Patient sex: F
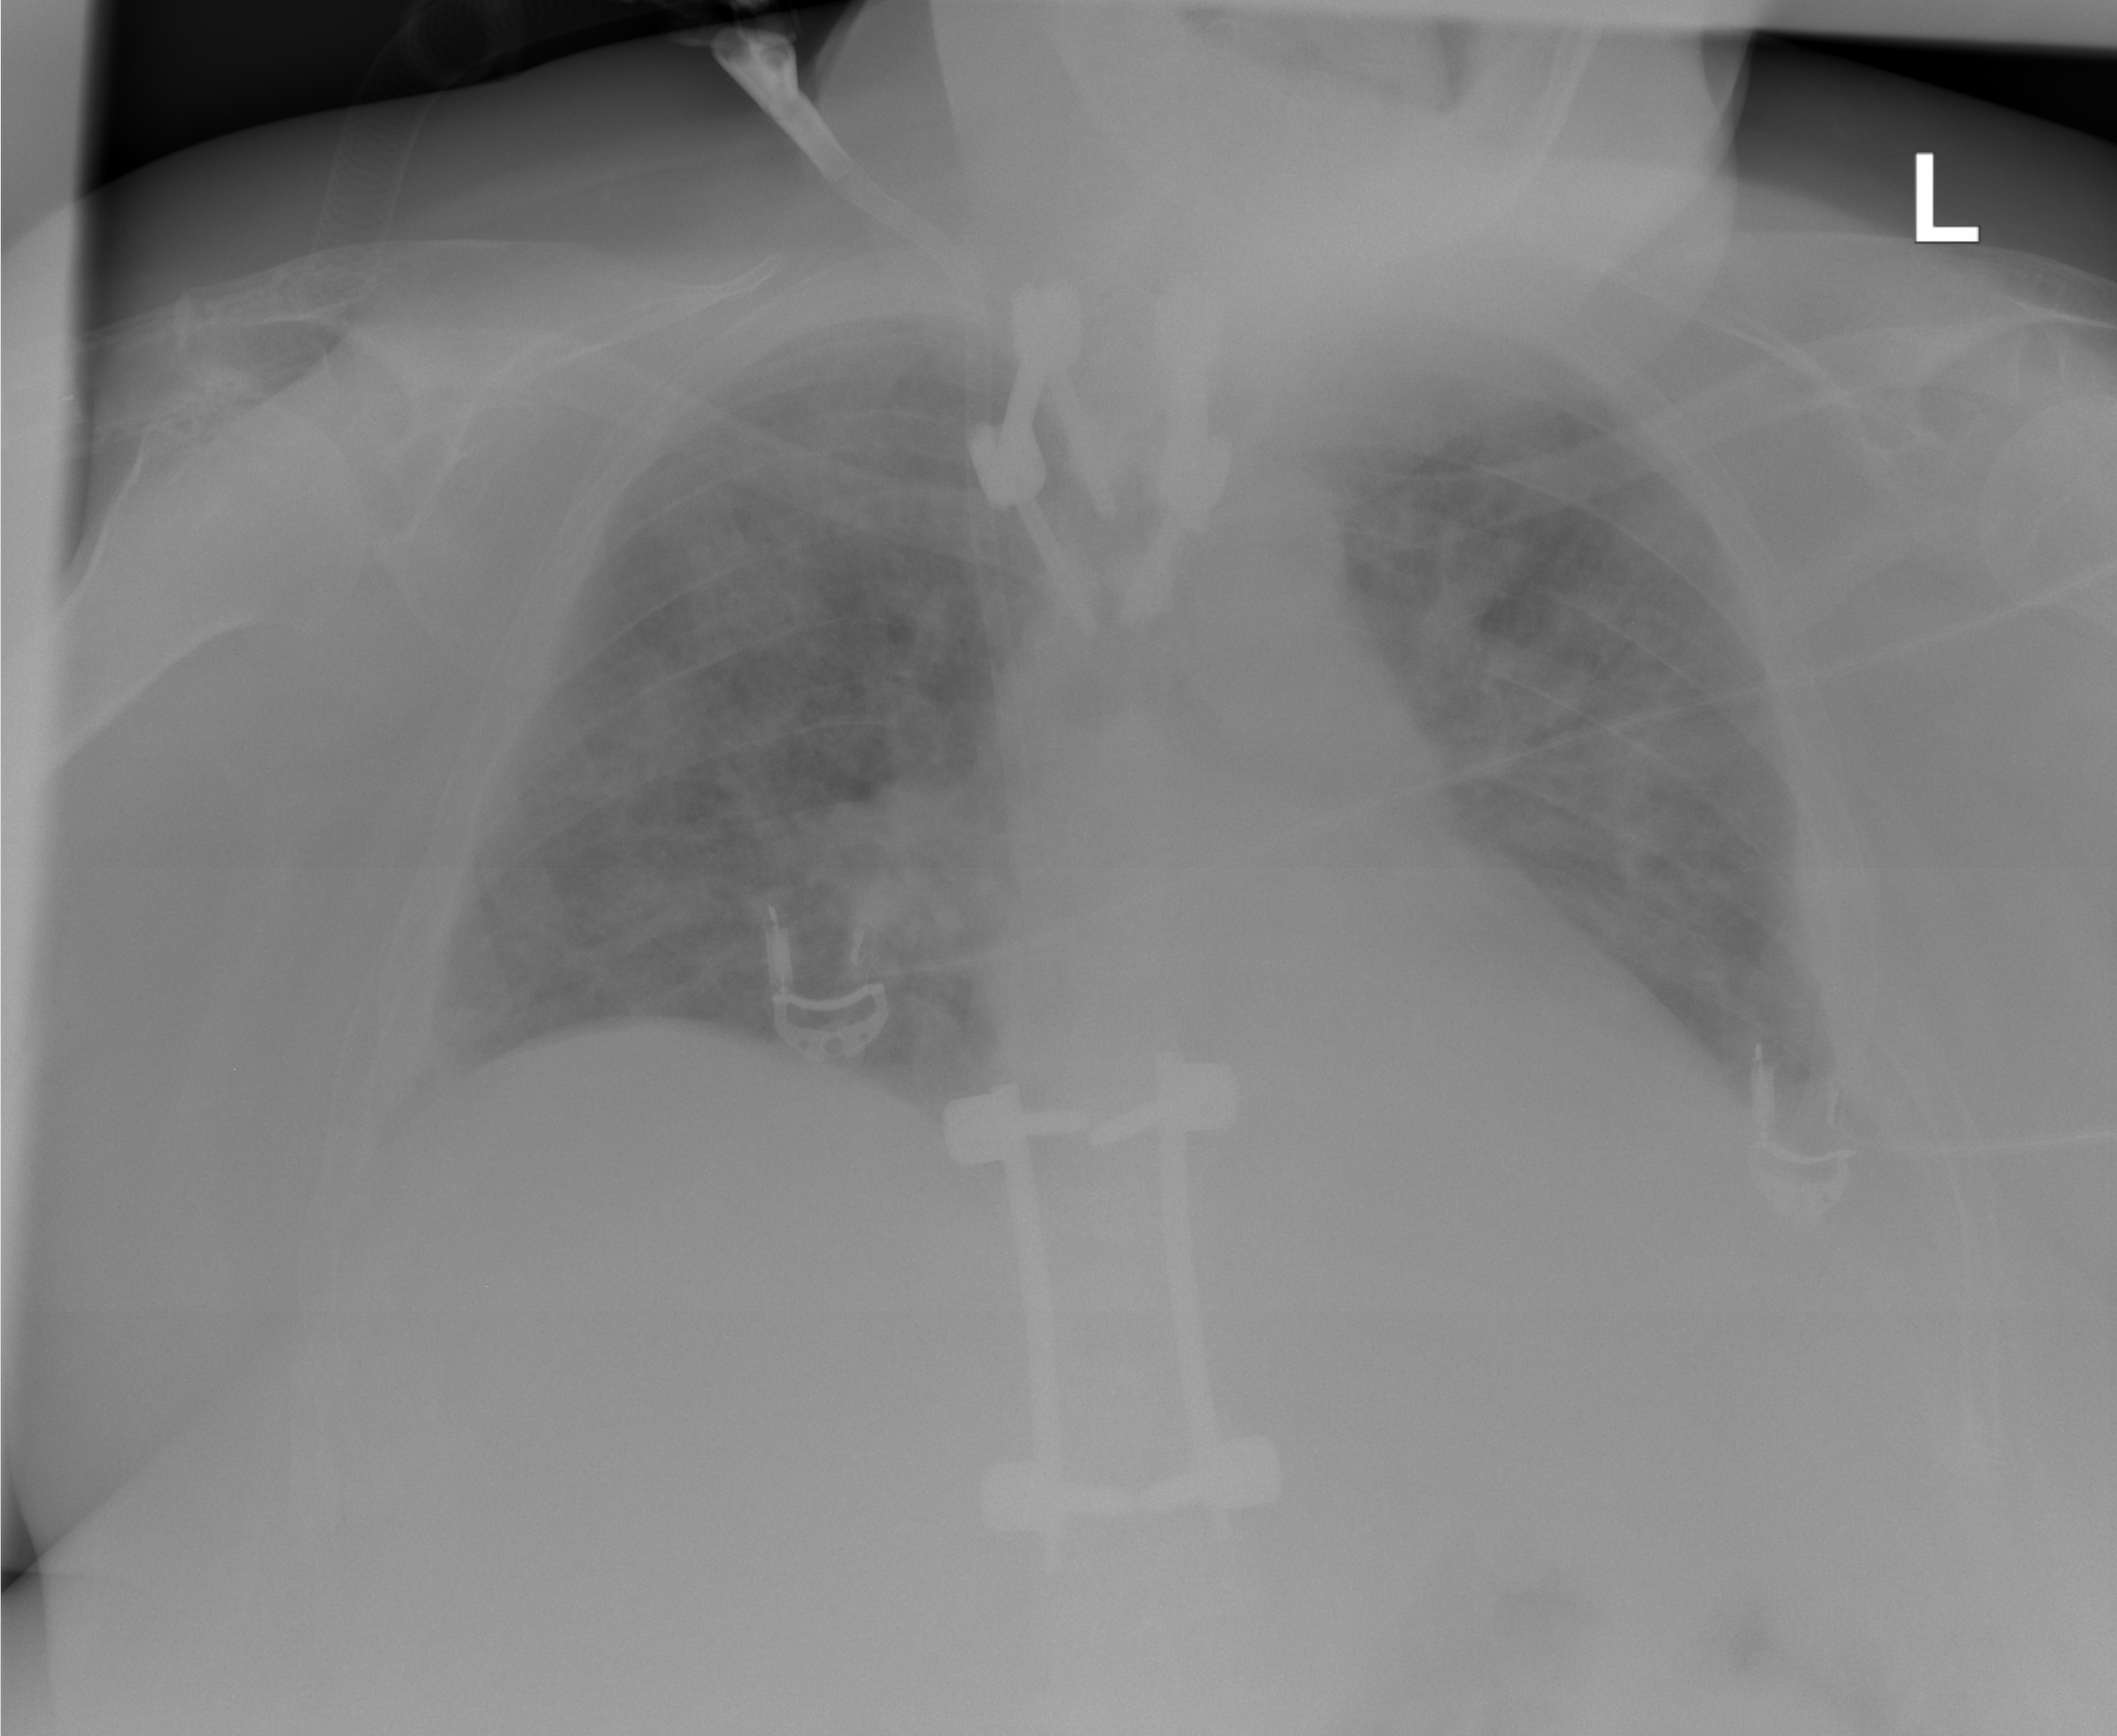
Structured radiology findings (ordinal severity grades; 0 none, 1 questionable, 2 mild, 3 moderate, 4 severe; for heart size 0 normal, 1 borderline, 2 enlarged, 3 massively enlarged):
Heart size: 1
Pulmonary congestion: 0
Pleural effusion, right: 0
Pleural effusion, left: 2
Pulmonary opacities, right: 2
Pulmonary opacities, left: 2
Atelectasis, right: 0
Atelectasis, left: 0